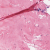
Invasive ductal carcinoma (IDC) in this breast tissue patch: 0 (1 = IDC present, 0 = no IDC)